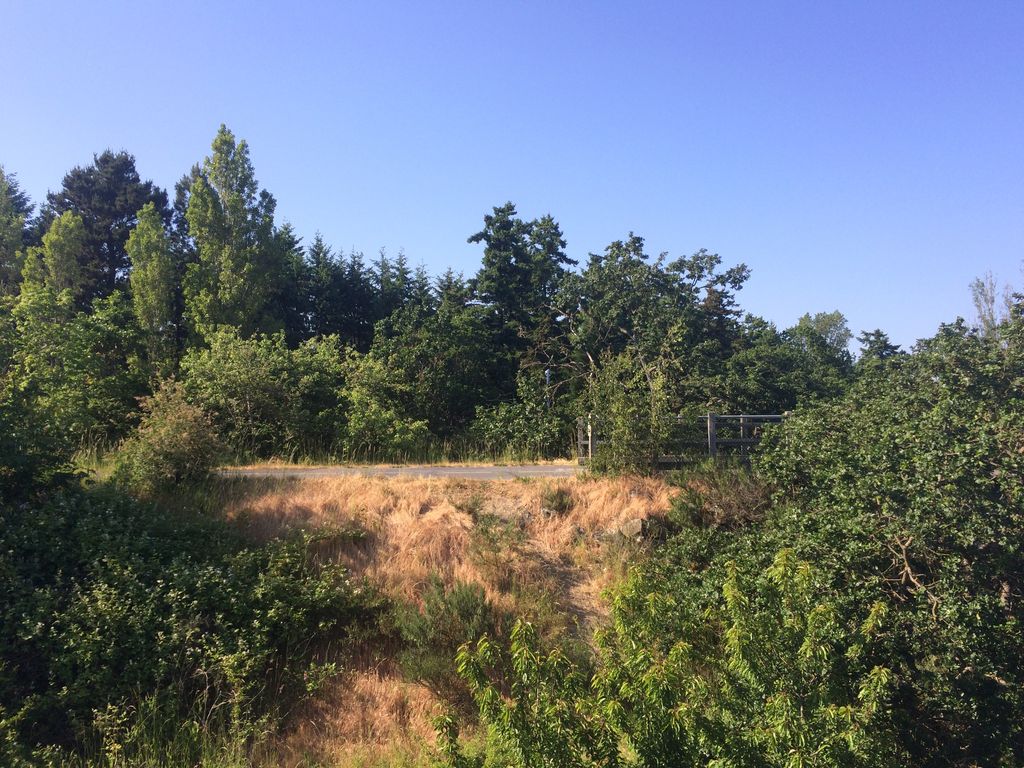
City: victoria